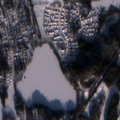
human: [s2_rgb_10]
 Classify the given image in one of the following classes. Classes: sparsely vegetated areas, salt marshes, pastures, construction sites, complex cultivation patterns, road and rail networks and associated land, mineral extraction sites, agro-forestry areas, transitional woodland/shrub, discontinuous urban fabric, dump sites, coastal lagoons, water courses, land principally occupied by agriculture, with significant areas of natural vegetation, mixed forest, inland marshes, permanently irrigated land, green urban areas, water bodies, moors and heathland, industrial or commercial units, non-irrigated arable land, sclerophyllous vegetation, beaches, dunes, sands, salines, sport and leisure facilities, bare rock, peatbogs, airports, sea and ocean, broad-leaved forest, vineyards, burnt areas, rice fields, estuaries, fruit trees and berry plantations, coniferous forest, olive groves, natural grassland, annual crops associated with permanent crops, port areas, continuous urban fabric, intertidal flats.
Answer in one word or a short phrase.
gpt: discontinuous urban fabric, non-irrigated arable land, coniferous forest, mixed forest, water bodies